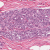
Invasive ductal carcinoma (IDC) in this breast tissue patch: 0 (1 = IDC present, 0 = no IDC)